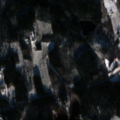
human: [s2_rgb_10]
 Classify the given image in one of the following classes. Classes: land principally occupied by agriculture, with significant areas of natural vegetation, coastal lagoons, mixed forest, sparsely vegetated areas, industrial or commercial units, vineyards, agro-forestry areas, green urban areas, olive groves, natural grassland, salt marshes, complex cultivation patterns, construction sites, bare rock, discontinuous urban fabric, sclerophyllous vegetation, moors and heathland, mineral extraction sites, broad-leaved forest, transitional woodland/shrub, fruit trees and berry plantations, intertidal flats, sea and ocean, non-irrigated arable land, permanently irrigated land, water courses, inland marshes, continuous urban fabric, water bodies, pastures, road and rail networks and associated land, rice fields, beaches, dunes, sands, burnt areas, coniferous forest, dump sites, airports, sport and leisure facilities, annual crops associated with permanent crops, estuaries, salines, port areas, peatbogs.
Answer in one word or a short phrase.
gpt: discontinuous urban fabric, non-irrigated arable land, coniferous forest, mixed forest, transitional woodland/shrub, water bodies